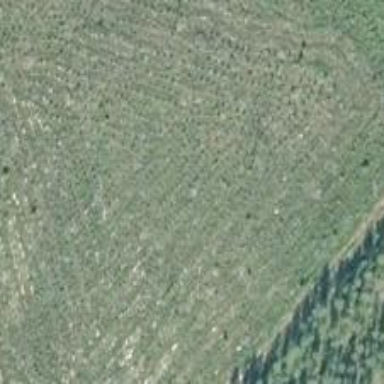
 likely man-made clearing in the landscape."